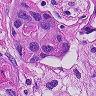
Metastatic tissue present: yes